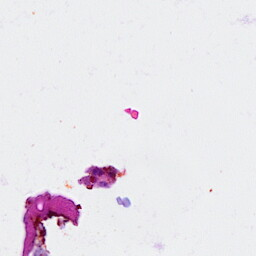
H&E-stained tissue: Breast